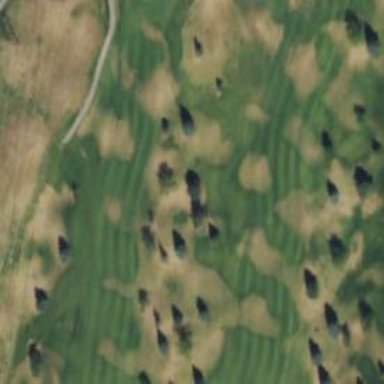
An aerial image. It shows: Mowed grass area designated as golf fairway.